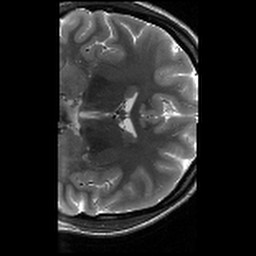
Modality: T2w
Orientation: coronal
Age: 19
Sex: female
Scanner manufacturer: siemens
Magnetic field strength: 3 T
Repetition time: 8.02 s
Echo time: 0.08 s